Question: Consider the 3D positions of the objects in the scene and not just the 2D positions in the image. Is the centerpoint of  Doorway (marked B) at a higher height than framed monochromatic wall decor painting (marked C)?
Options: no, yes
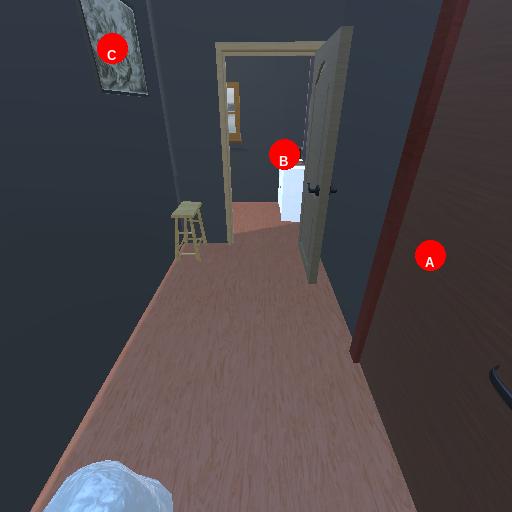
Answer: no